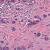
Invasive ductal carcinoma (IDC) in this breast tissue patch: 1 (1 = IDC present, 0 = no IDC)